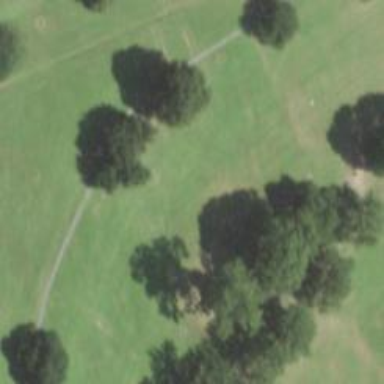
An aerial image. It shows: Golf hole.